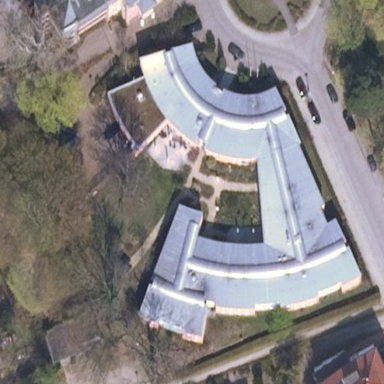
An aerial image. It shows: Nursing home.